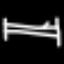
Label: bed